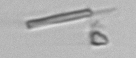
Label: fiber_TAG_external_detritus